Question: i am creating a simple wallpaper app in which i have a image_view and a button.
image-view is showing a image, now what i want: i want to open image with wallpaper app on button click.
when i click button it should show all installed wallpaper app so i can choose any of them

'''
package com.example.wallpaper_test;
import android.os.Bundle;
import android.support.v7.app.ActionBarActivity;
import android.view.View;
import android.widget.Button;
import android.widget.ImageView;
public class WallpaperScreenActivity extends ActionBarActivity {
@Override
protected void onCreate(Bundle savedInstanceState) {
super.onCreate(savedInstanceState);
setContentView(R.layout.wallpaper_layout);
// image resource
ImageView img = (ImageView) findViewById(R.id.imageView1);
img.setImageResource(R.drawable.pop);
// call installed wallpaper app to set wallpaper on button click
Button b1 = (Button) findViewById(R.id.button1);
b1.setOnClickListener(new View.OnClickListener() {
public void onClick(View vx) {
}
});
}
}
'''
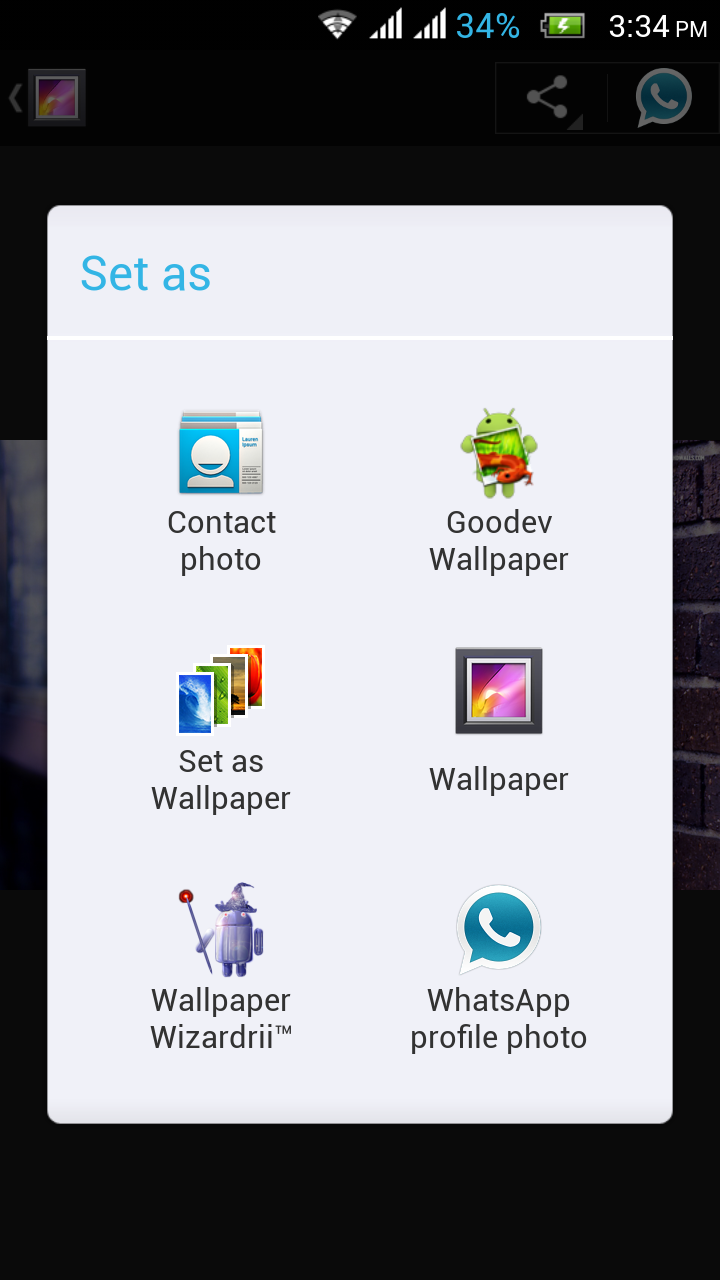
Answer: This question has been answered <URL>
'''
Uri uri = Uri.parse("URI_OF_YOUR_IMAGE");
Intent intent = new Intent(Intent.ACTION_ATTACH_DATA);
intent.addCategory(Intent.CATEGORY_DEFAULT);
intent.setDataAndType(uri, "image/jpeg");
intent.putExtra("mimeType", "image/jpeg");
this.startActivity(Intent.createChooser(intent, "Set as:"));
'''